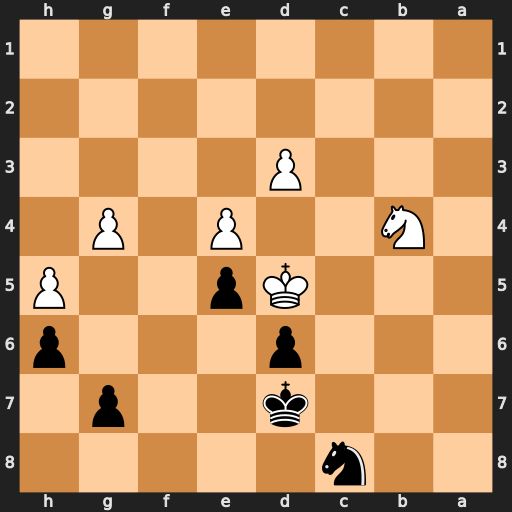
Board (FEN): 2n5/3k2p1/3p3p/3Kp2P/1N2P1P1/3P4/8/8
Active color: b
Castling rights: -
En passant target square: -
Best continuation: Nb6#